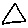
Label: triangle